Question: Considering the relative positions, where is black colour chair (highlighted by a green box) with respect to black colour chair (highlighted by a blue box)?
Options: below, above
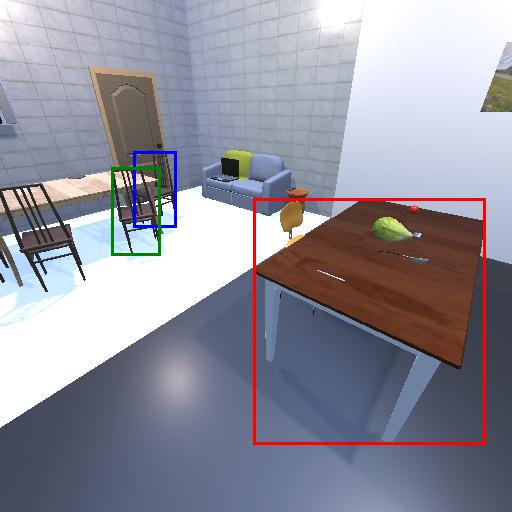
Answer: below